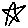
Label: star